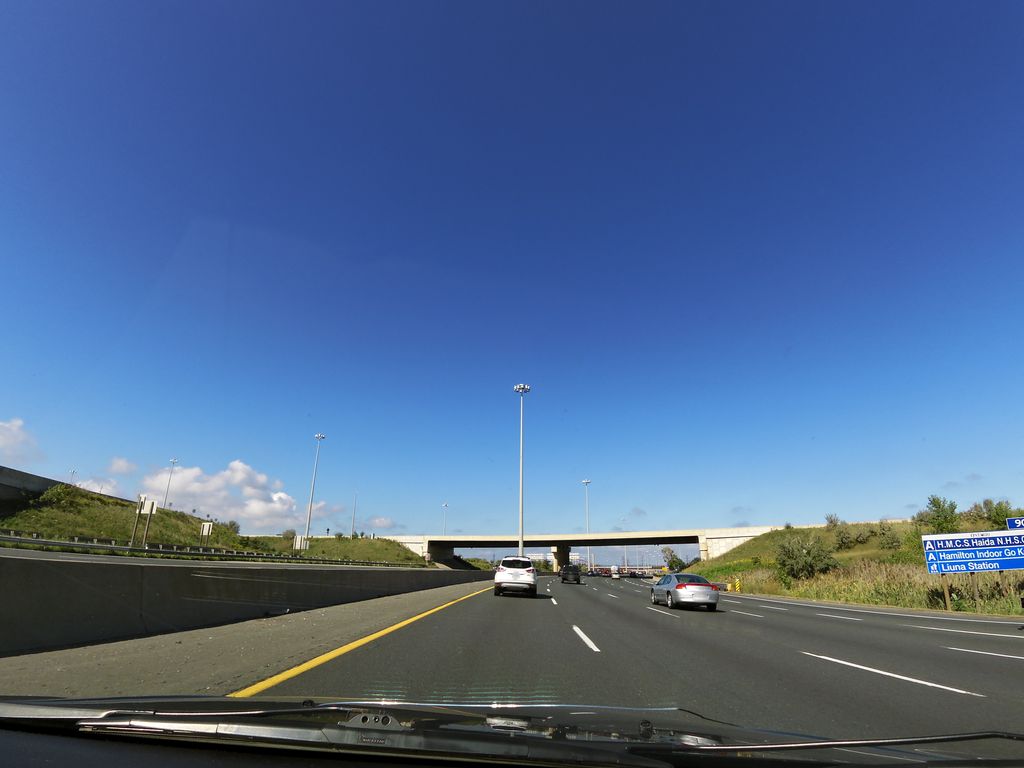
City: hamilton